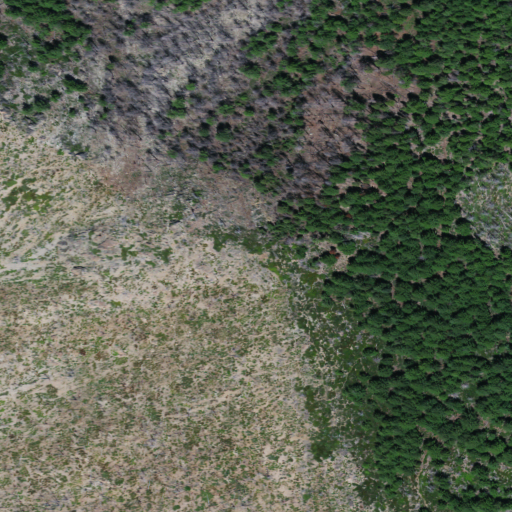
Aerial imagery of mountain in Oregon named Canyon Peak containing shrub, evergreen forest, and grassland